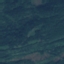
Land use / land cover: Forest